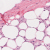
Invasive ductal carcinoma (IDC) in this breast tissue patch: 0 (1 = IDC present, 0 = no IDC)